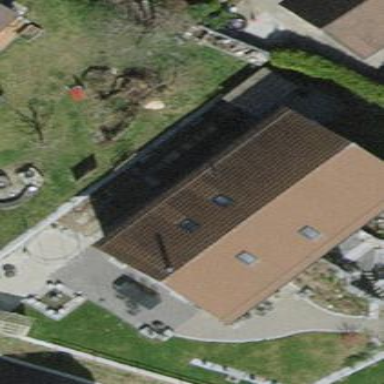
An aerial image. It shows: Building with tile roof.